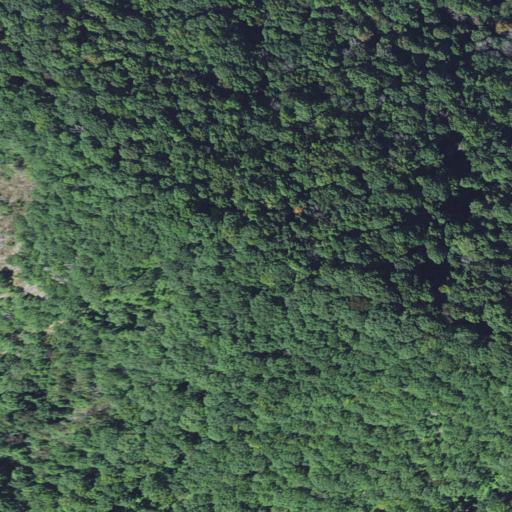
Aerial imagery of ridge(s) in North Carolina named Locust Ridge containing deciduous forest and mixed forest